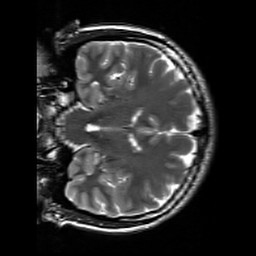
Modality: T2w
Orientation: coronal
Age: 25
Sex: female
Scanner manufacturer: siemens
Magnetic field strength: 3 T
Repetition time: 7 s
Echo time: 0.09 s